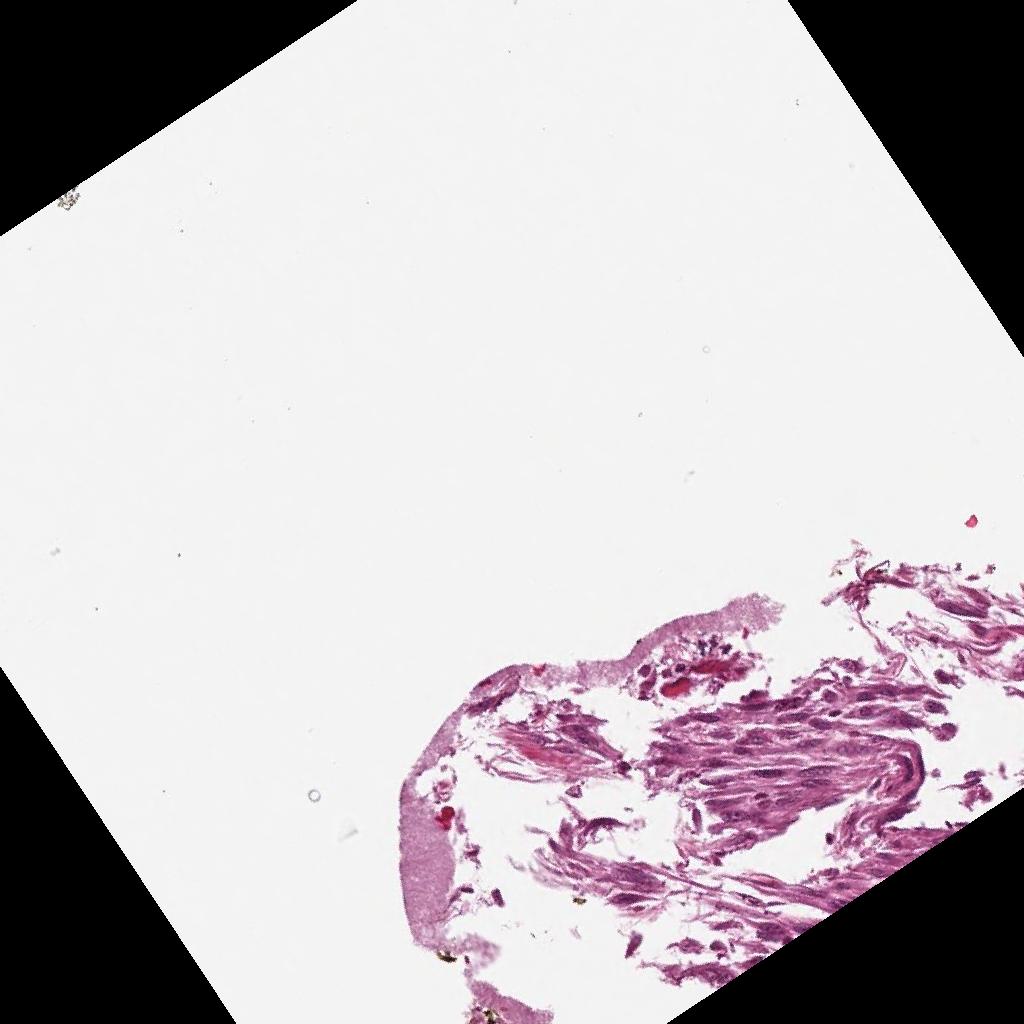
Label: Viable